CT reconstruction: vmi40
Segmentation target: lesions
Patient: F, age 59
ISS stage: Stage 2
Metal implant: no
Axial slice:
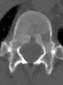
Sagittal slice:
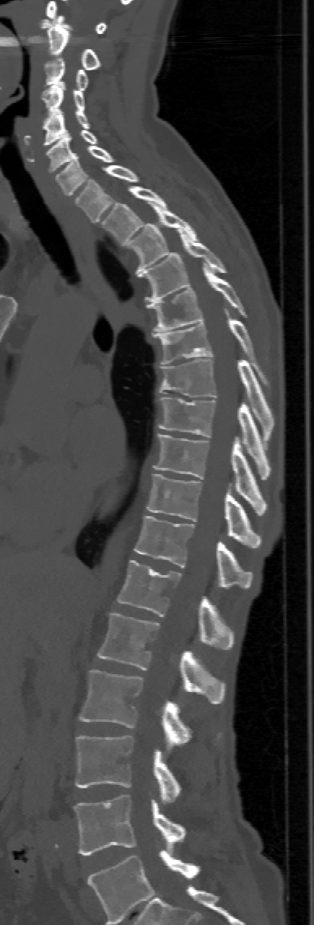